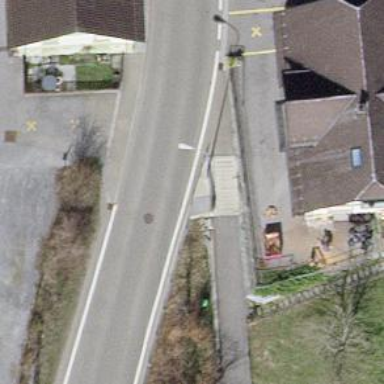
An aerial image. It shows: Set of steps on the road.